Question: I have the following structure in the project (each gameobject looks like this), in which (the simplest) way I can get to the element "text" but only the one that will be active. And only one will be active for the entire duration of the game

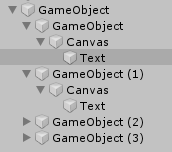
Answer: If there is always only exactly one object of a certain type active in your Scene you can use <URL> like
'''
var activeText = FindObjectOfType<Text>();
'''
If there is no active GameObject with an enabled component 'Text' this returns 'null'.
---
For looking under a specific GameObject use
'''
// however you get this object reference
GameObject theObject;
var activeText = GetComponentInChildren<Text>();
'''
<URL> by default also only returns the first encountered active and enabled component of given type or 'null' if none was found.